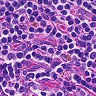
Metastatic tissue present: no